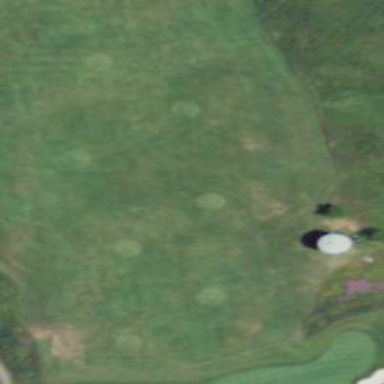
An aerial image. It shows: Grassy area designated for driving range golf.